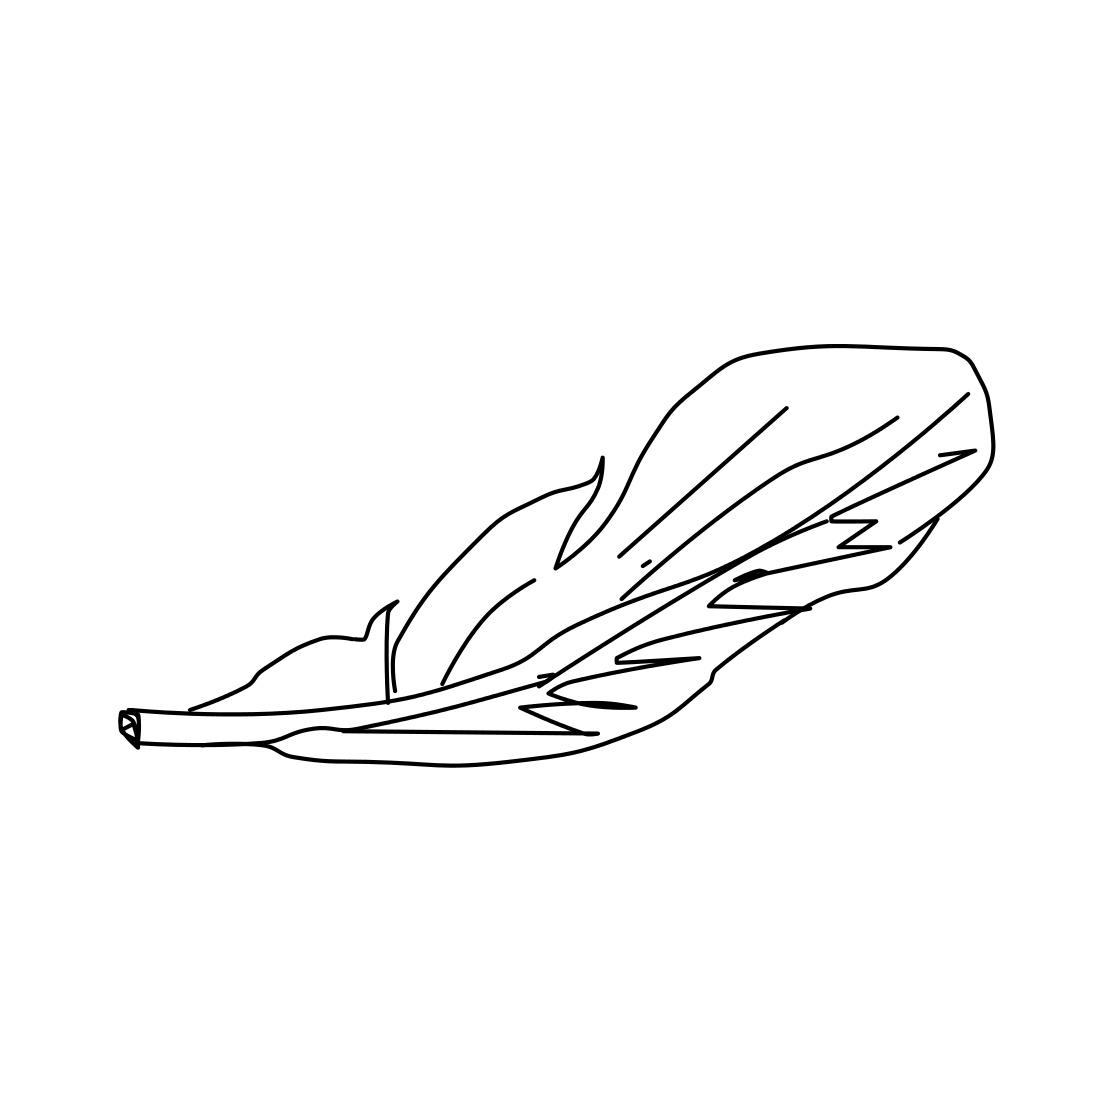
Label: feather